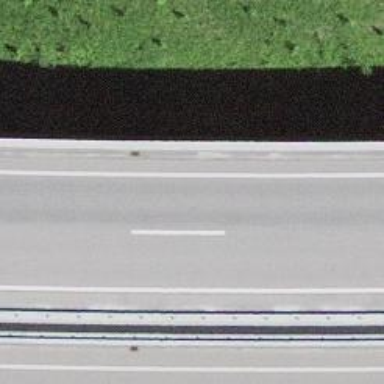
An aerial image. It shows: Motorway bridge with asphalt surface.